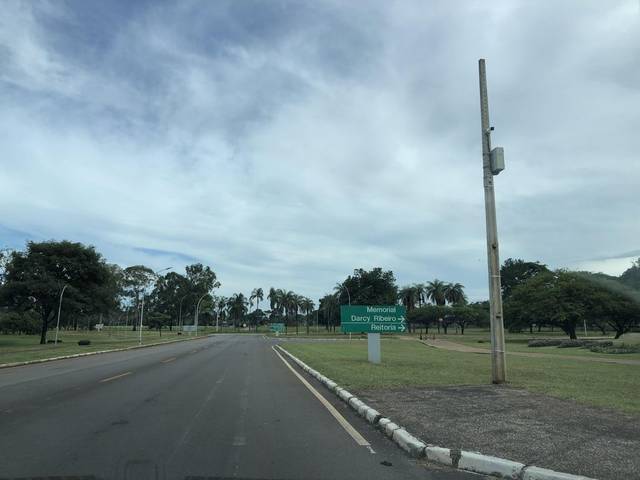
Region: Brazil
Coordinates: -15.762, -47.866